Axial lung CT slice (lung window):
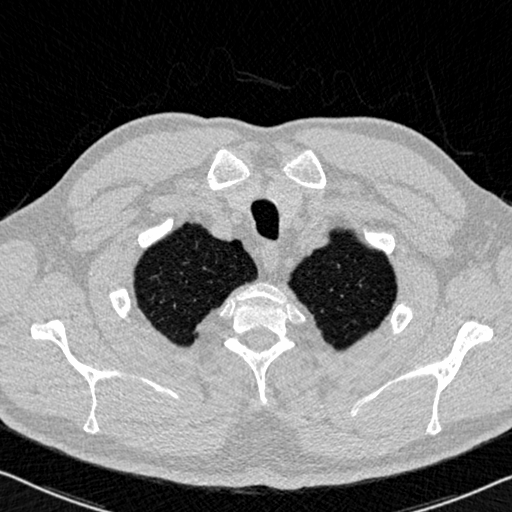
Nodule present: no